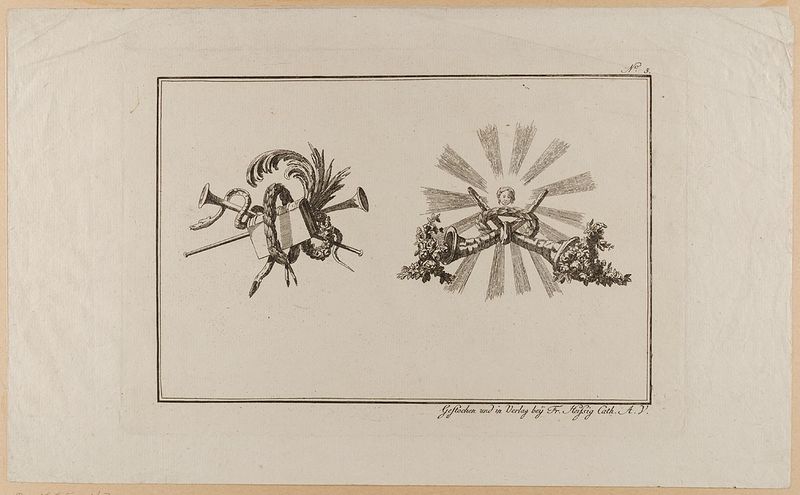
Titel: Blatt 5 aus einer Folge von Trophäen
Künstler: Franz Carl Heissig
Standort: Hamburg
Institution: Museum für Kunst und Gewerbe Hamburg
Schlagwörter: kopf, blumen, gesicht, horn, personen, girlande, papier, grafik, graphik, fotografie, photographie, buch, strahlen, druckgraphik, druckgrafik, radierung, kranz, schlangen, fanfare, posaune, trompete, tuba, reproduktionen, druckerzeugnisse, blüte, kornett, dingen, ornamentstich, vorlageblätter, füllhorn